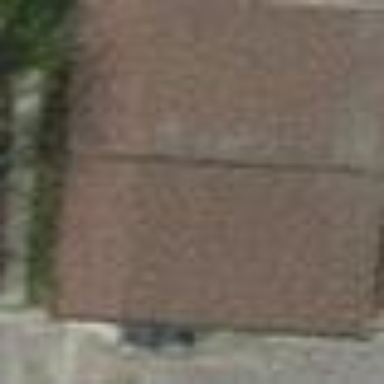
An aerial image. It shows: Shed.